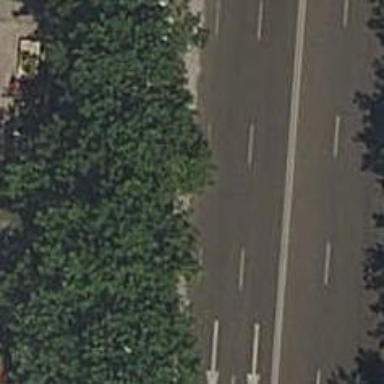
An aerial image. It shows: Taxi stand.